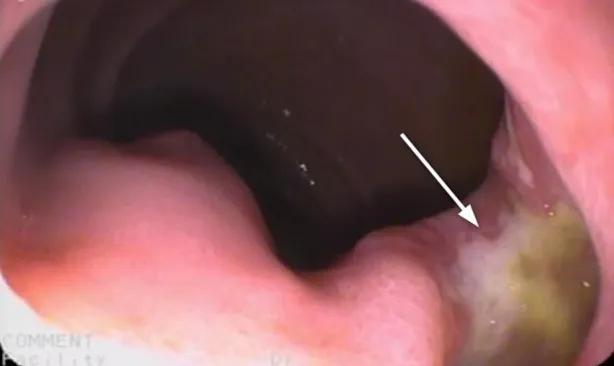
Post-stenotic juxta papillary ulceration (arrow) was identified with no active bleedings.
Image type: endoscopy (gi_endoscopy)